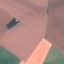
Label: AnnualCrop